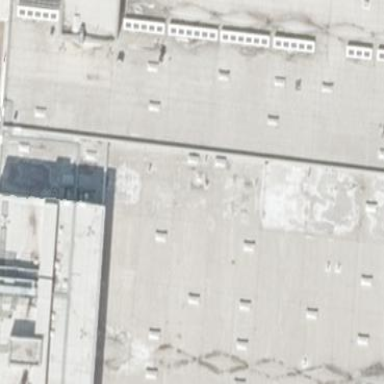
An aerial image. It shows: Industrial building with works on site.